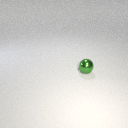
small green metal sphere